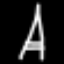
Label: The Eiffel Tower